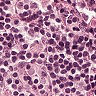
Metastatic tissue present: no